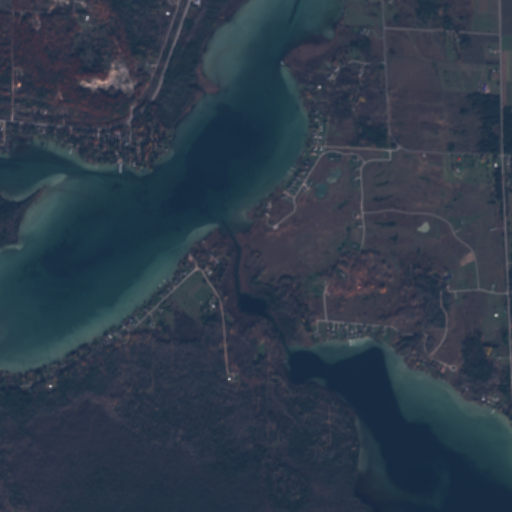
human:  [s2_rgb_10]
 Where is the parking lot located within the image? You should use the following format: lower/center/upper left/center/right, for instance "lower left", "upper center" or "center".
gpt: The parking lot is located in the center of the image.
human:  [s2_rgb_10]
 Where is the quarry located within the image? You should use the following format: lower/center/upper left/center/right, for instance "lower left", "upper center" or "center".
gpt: The quarry is located in the upper left of the image.
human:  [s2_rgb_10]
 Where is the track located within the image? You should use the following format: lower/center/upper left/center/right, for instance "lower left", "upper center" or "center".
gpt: There is no track in the image.